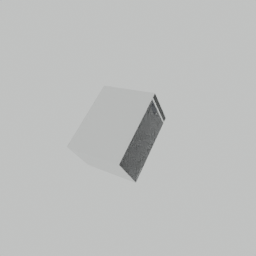
Label: appliances